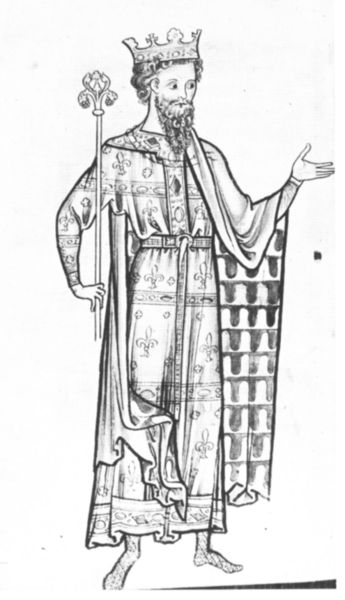
Titel: Westminster Psalter
Standort: Herstellungsort: Westminster (EU - GB); Herstellungsort: St. Albans (EU - GB)
Institution: London, British Library
Schlagwörter: blätter, hand, umhang, blume, zeichnung, blick, blüte, gürtel, bart, augen, portrait, porträt, mantel, krone, locken, füße, stab, kaiser, könig, druck, lilie, mittelalter, zepter, szepter, franzose